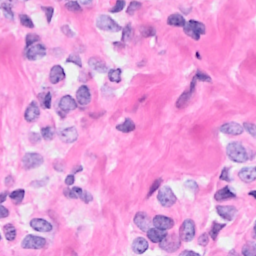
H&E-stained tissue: Breast